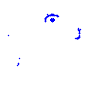
Particle: electron